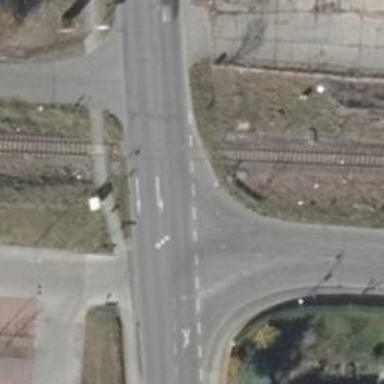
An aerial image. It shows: Level crossing along the railway.